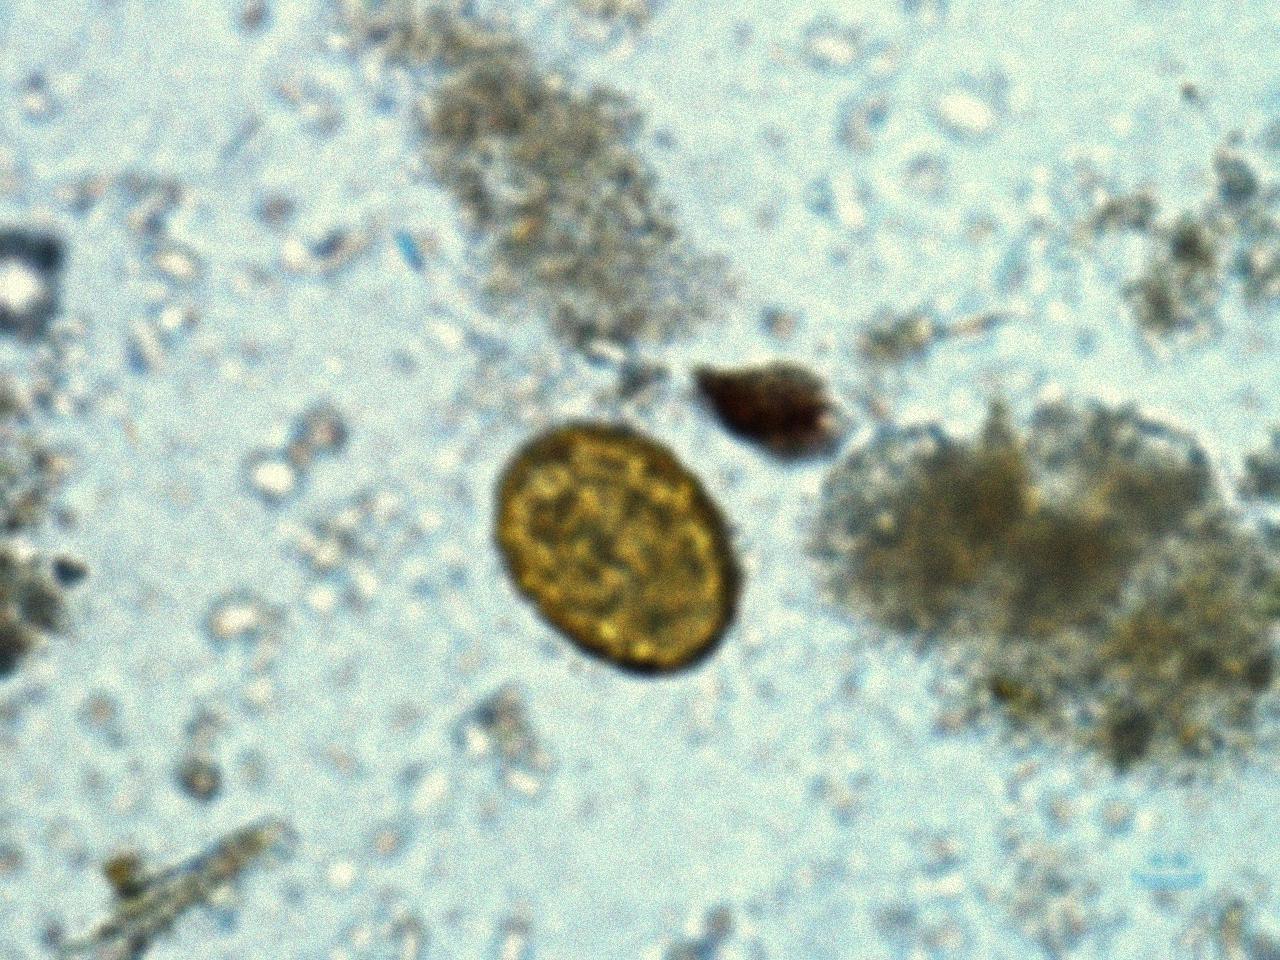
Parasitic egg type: Ascaris lumbricoides